Question: I am using a '<h2>' tag for my titles. Underneath, I have a '<hr />' tag. The space between the title and the '<hr />' is too big.
Would I use 'display: inline;' on the '<h2>' tag, negative 'margin-top' on the '<hr />', or even something else?

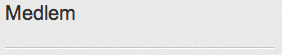
Answer: Do not use 'hr' element between a heading and the content it's introducing. (*)
Better use CSS:
'''
h2 {
border-bottom: 2px groove white;
}
'''
than using a structural element for styling purposes.
(*) Its semantics is more like <URL> It's also quite hard to style it cross-browser, that doesn't help at all!
EDIT: OP cared about the default rendering of hr, found a better way than my initial styling '1px solid #CCC' with its '2px groove white' (see comments below), its edit got rejected but it's fine to me so I edited my answer anyway.